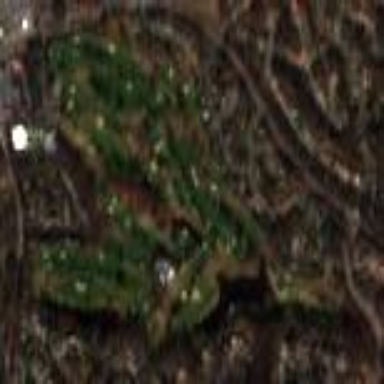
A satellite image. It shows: Golf course.